Question: Hi I would like to plot two line chart in one chart. Here is how my data looks like
'''
query,trace,precision,recall
safe.order.q3.txt,sstr_cpu_50000_100m,49.774,24.8442
safe.order.q3.txt,sstr_oper_50000_100m,49.8735,24.885
safe.sem.q1.txt,ran_50000_100m,74.9204,24.8125
safe.sem.q1.txt,sys_50000_100m,58.1995,11.8975
safe.sem.q1.txt,rstr_cpu_50000_100m,75.6115,25.1855
safe.sem.q1.txt,rstr_oper_50000_100m,75.2262,24.9382
safe.sem.q1.txt,sstr_cpu_50000_100m,74.997,25.0963
safe.sem.q1.txt,sstr_oper_50000_100m,75.4195,25.3233
safe.sem.q2.txt,ran_50000_100m,78.6449,24.6323
safe.sem.q2.txt,sys_50000_100m,10.9353,0.255188
safe.sem.q2.txt,rstr_cpu_50000_100m,79.3762,24.6961
safe.sem.q2.txt,rstr_oper_50000_100m,79.1872,24.8607
'''
And here is the ggplot code which is stored in 'recprec.r'
'''
w <- read.csv(file="../queryResults/comparison.100m.dat", head=TRUE, sep=",")
sem1 <- subset(w, query=="safe.sem.q1.txt")
p1 <- ggplot(data=sem1, aes(group=1, x=trace, y=precision, color=trace)) + layer(geom="line") + geom_text(aes(y=precision + .4, label=precision))
p2 <- ggplot(data=sem1, aes(group=1, x=trace, y=recall, color=trace)) + layer(geom="line") + geom_text(aes(y=recall + .4, label=recall))
grid.arrange(p1, p2)
print(p1, p2)
'''
The execution of the code produces the following warning and the char depicted in the image below where each line chart appears in a separated char
'''
> source("recprec.r")
Erreur dans if (newpage) grid.newpage() :
l'argument n'est pas interpretable comme une valeur logique
De plus : Message d'avis :
In if (newpage) grid.newpage() :
la condition a une longueur > 1 et seul le premier element est utilise
'''

What do I have to change in order to have both line charts in the same plot ?
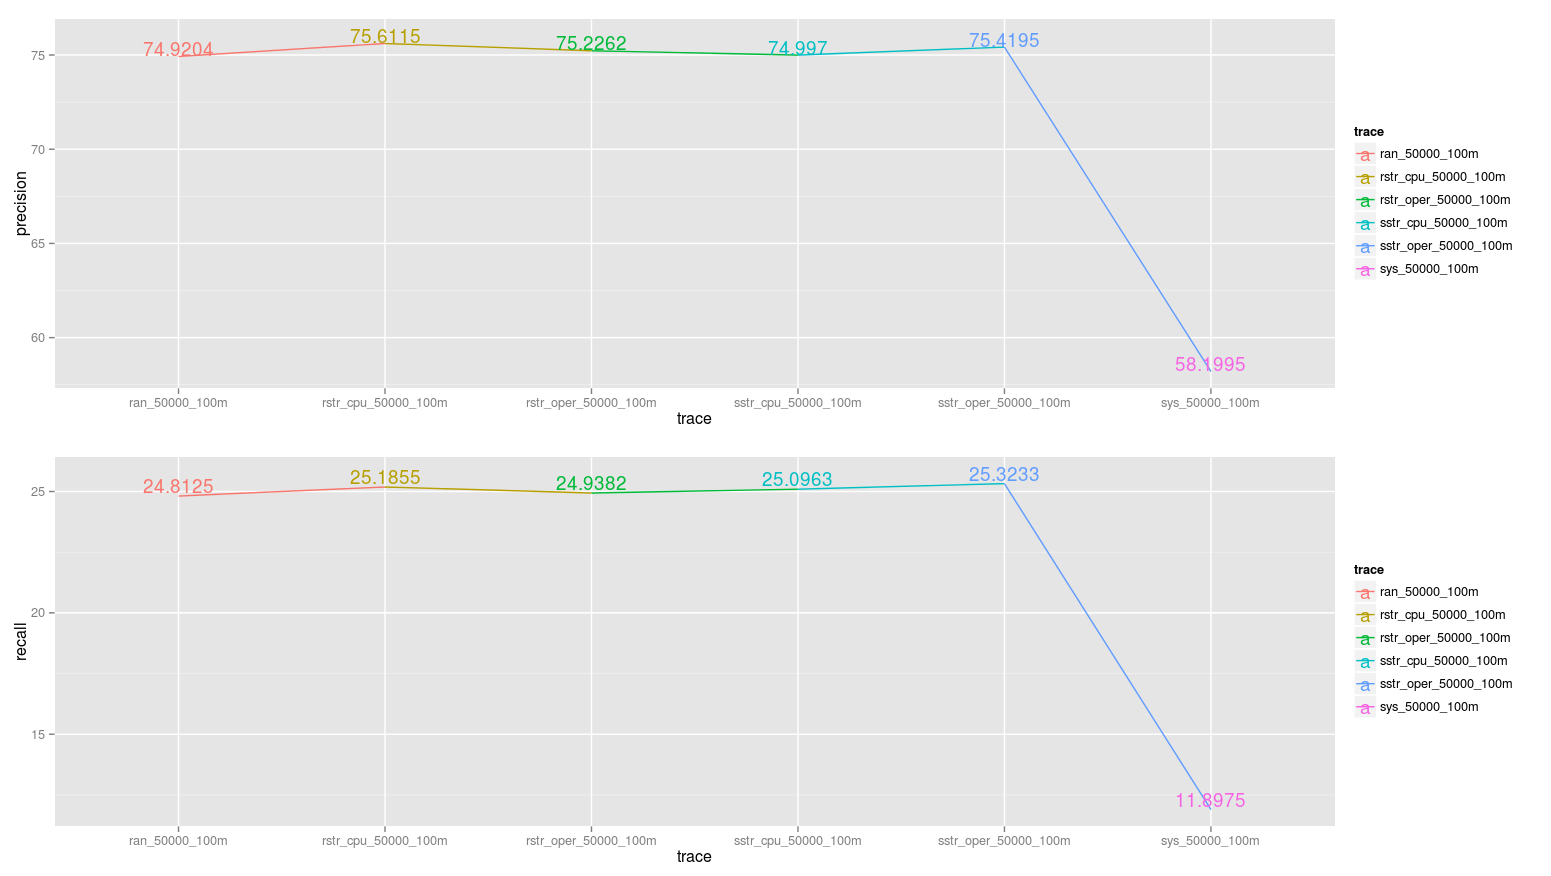
Answer: If you want them both in the same plot, then you want to add layers to a plot -- not arrange multiple plots. Try
'''
ggplot(data=sem1, aes(group=1, x=trace)) +
geom_line(aes(y=precision)) +
geom_line(aes(y=recall)) +
geom_text(aes(y=precision + .4, label=precision)) +
geom_text(aes(y=recall + .4, label=recall))
'''